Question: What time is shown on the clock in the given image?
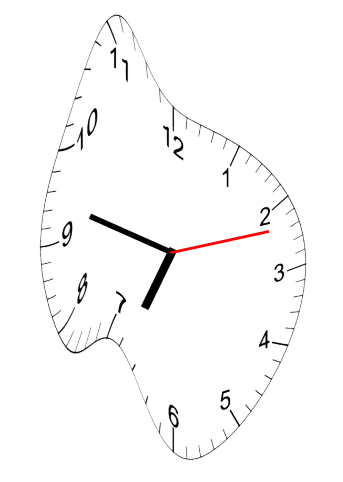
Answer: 06:47:12